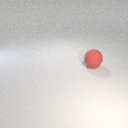
large red rubber sphere